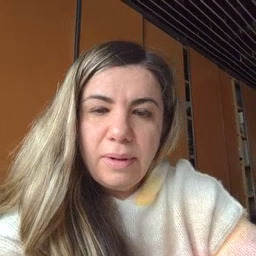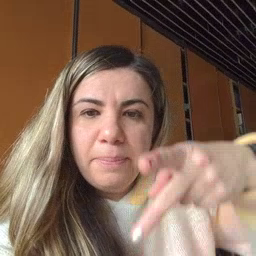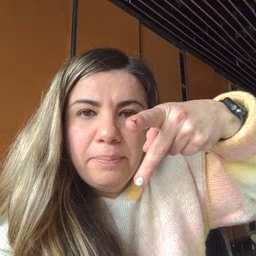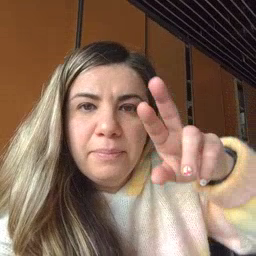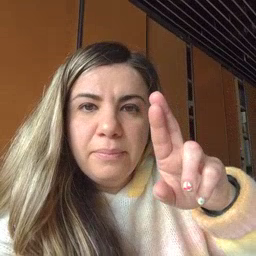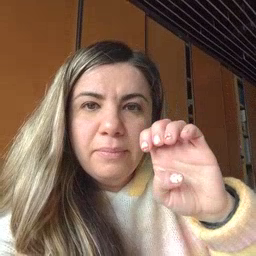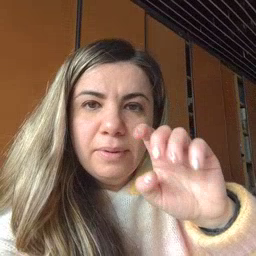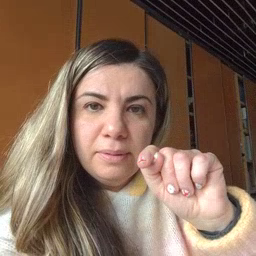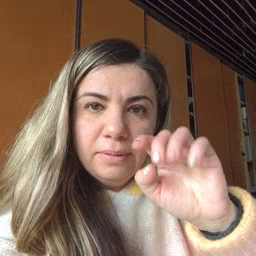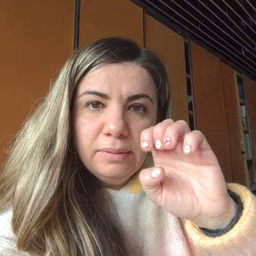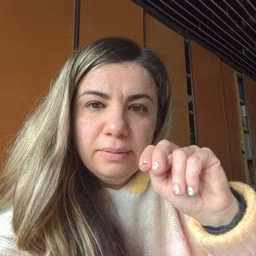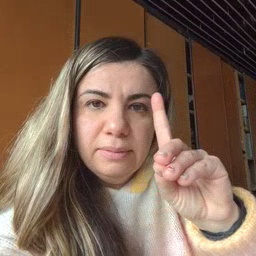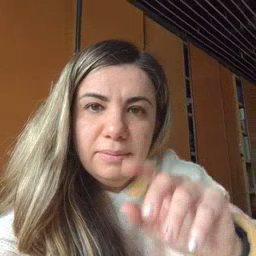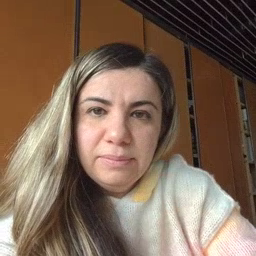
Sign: pretend